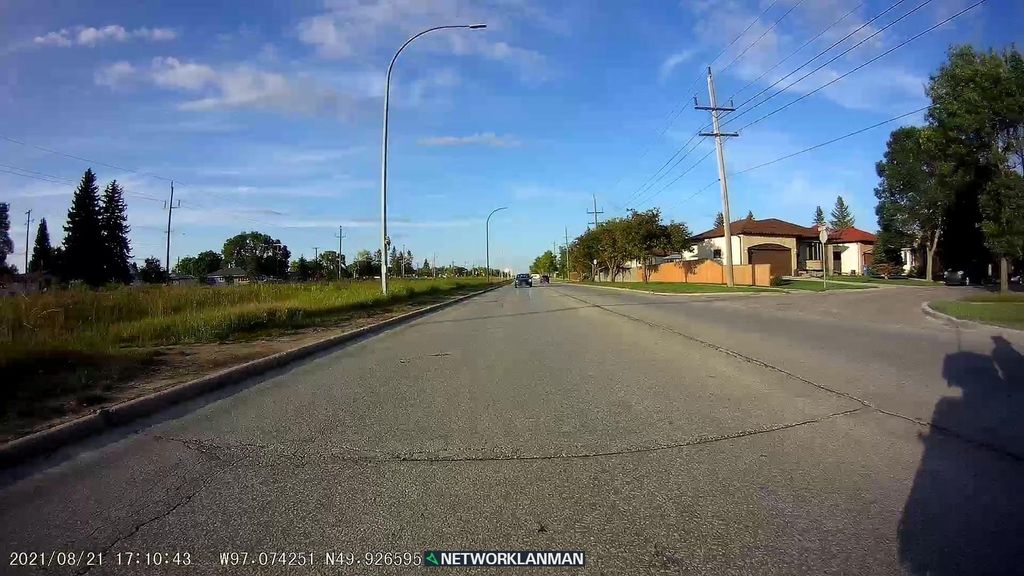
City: winnipeg